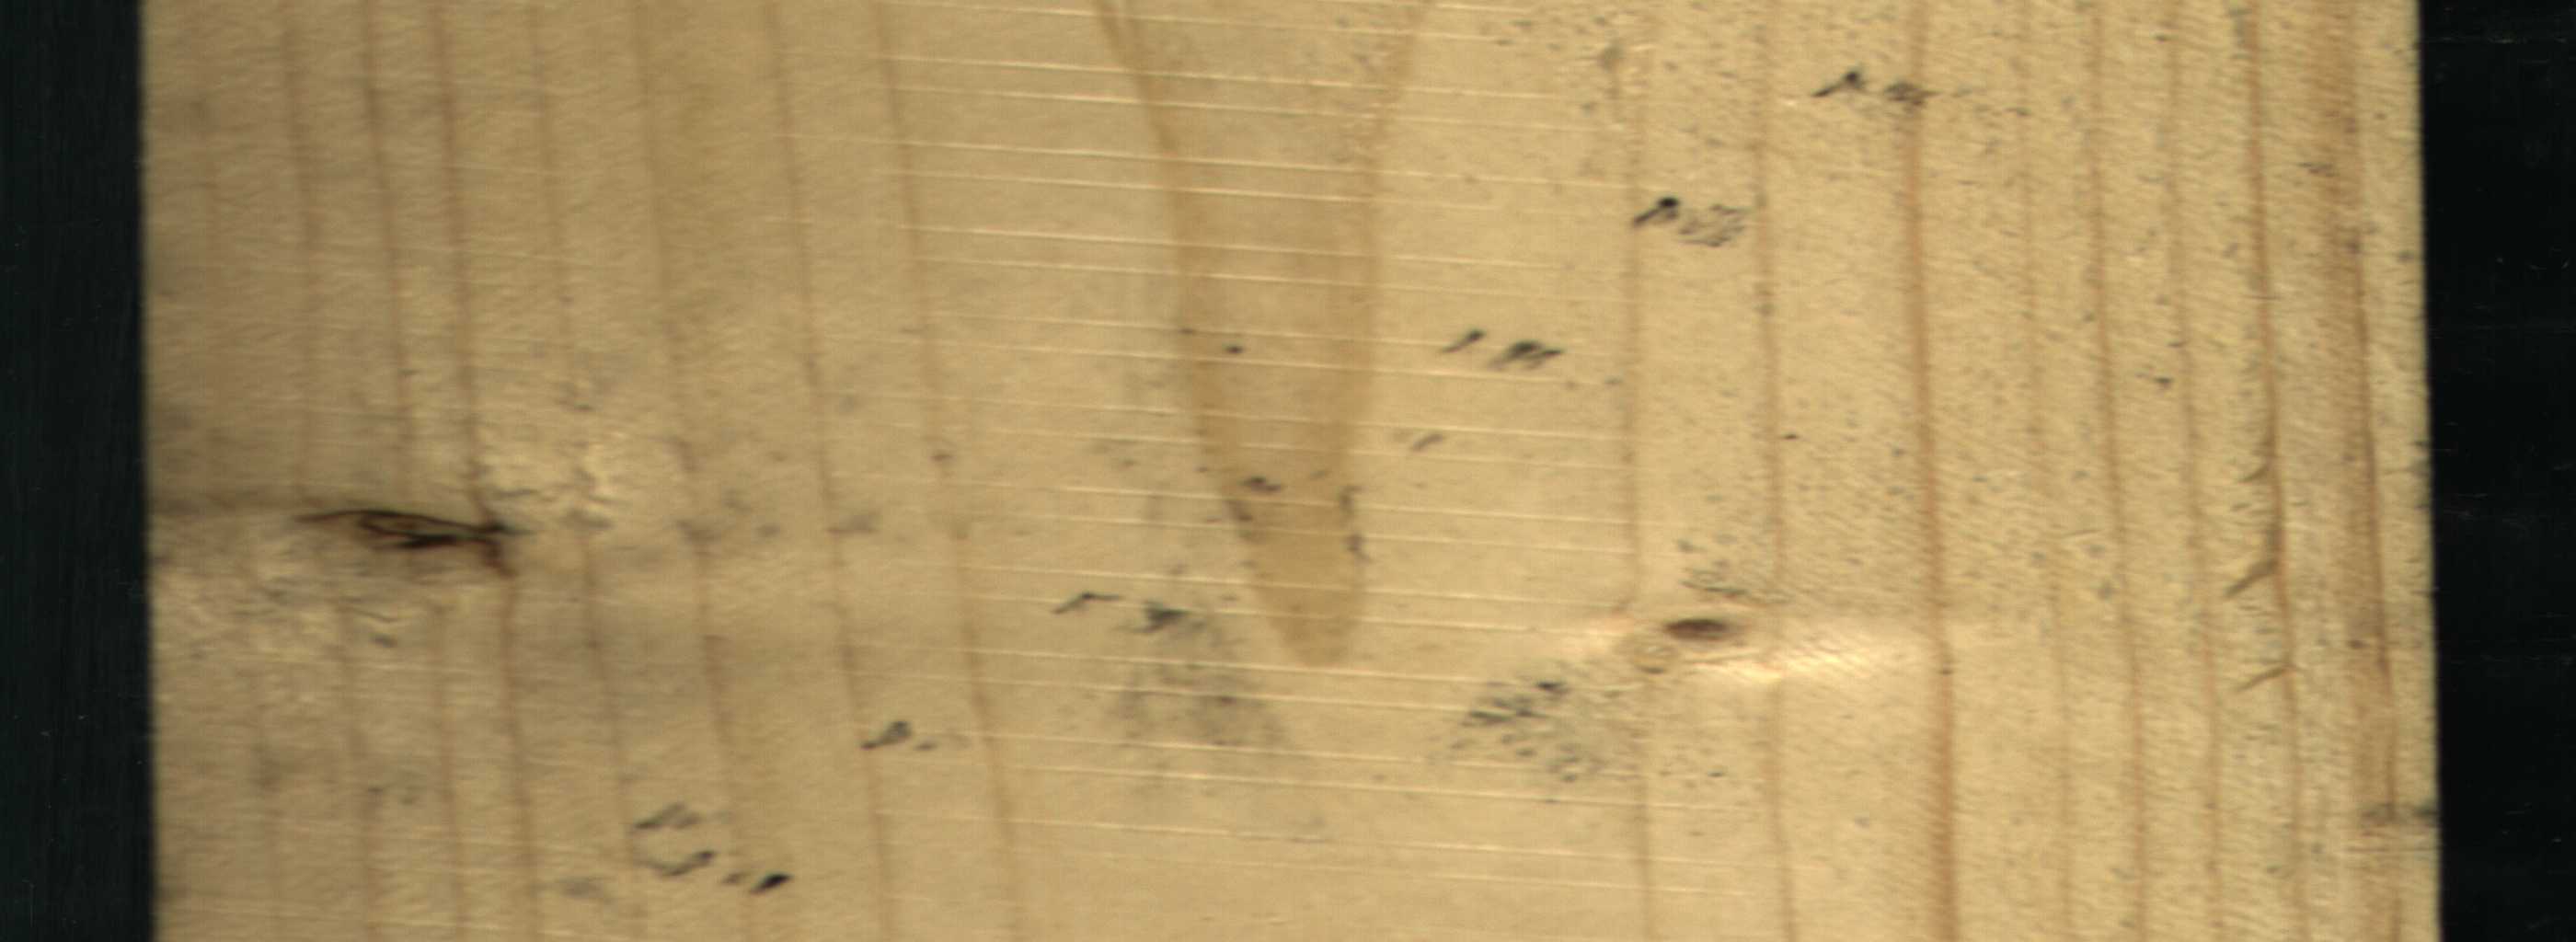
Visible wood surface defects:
Dead_Knot
Live_Knot